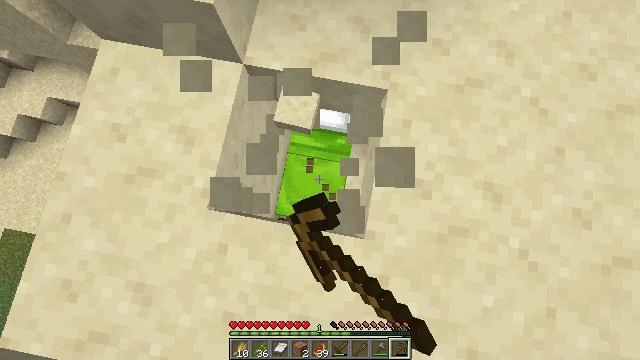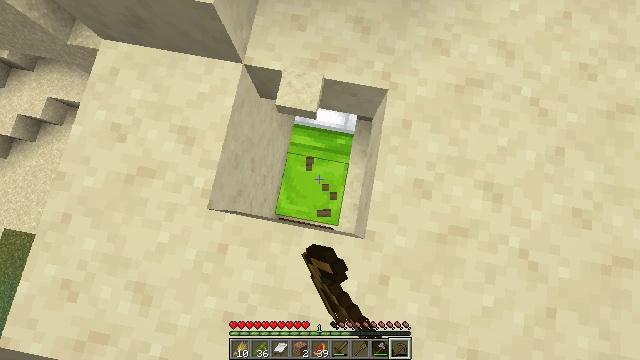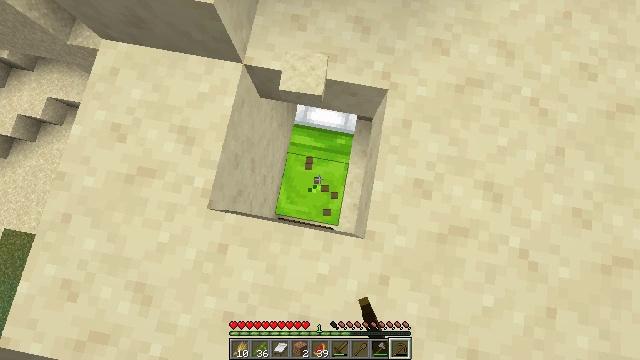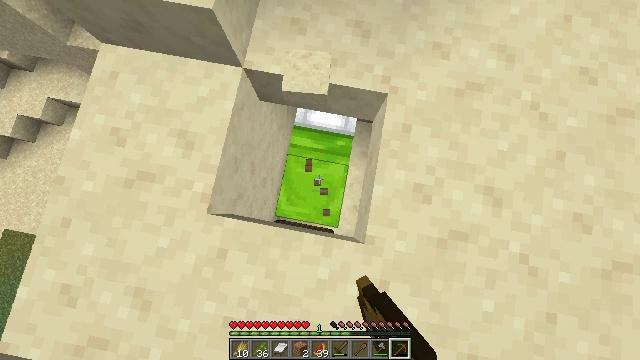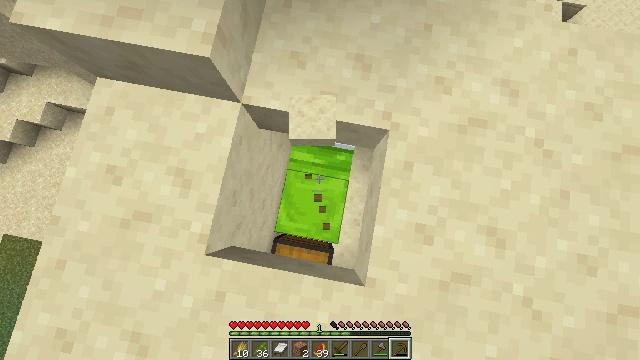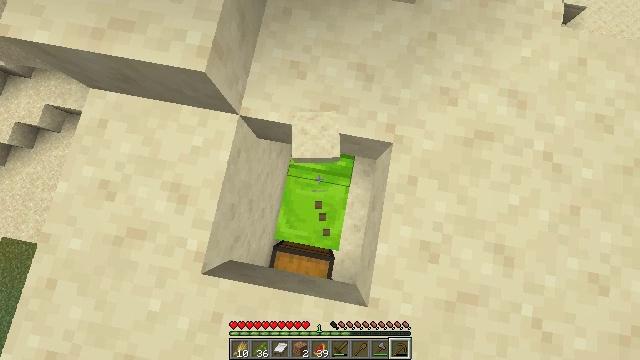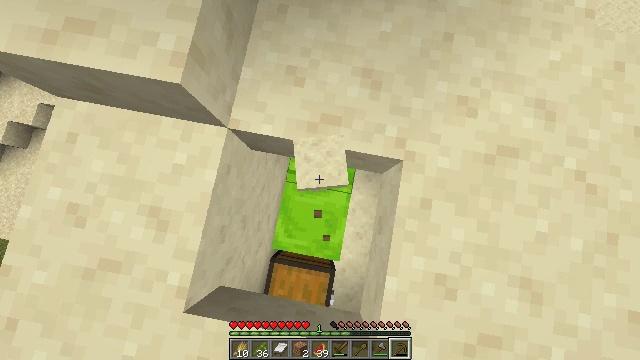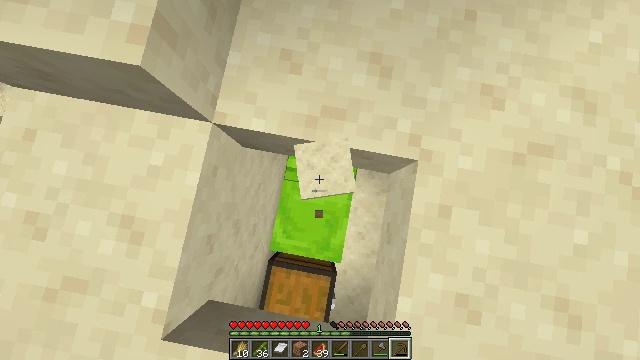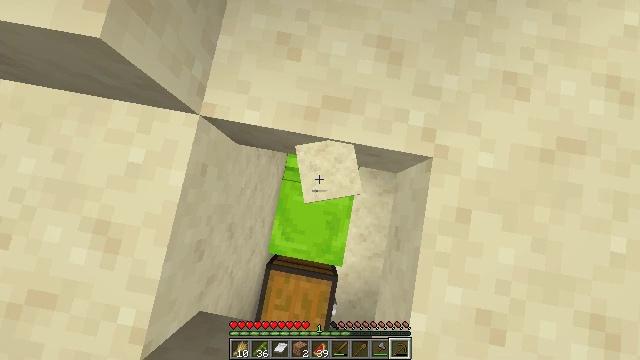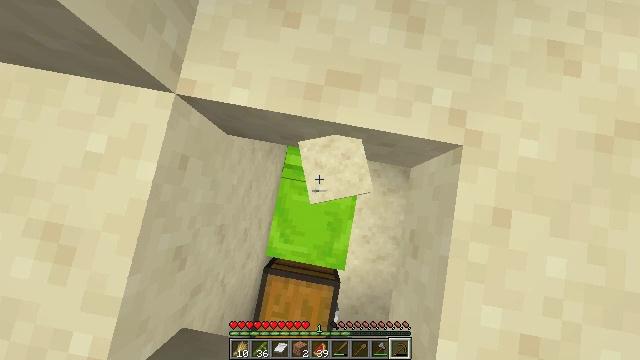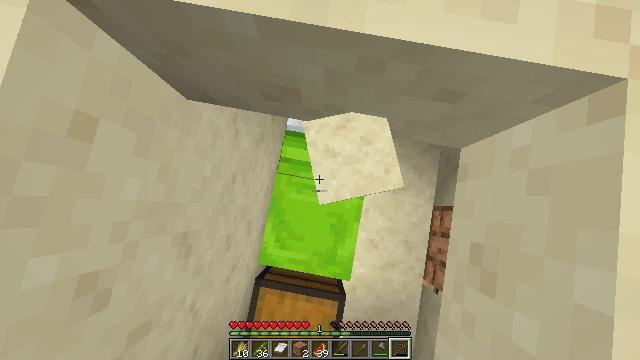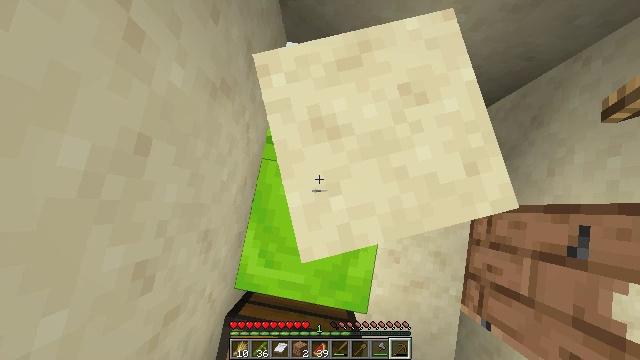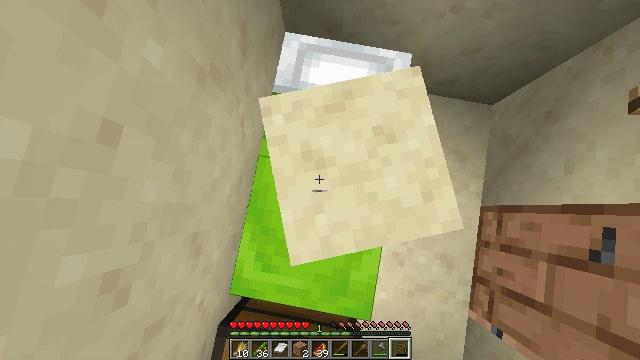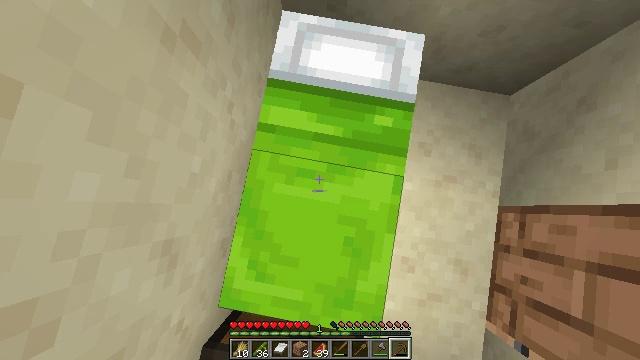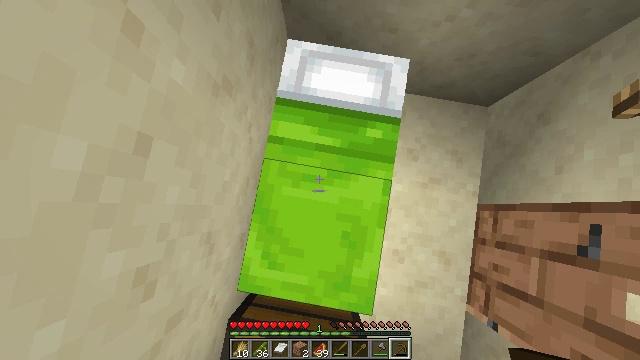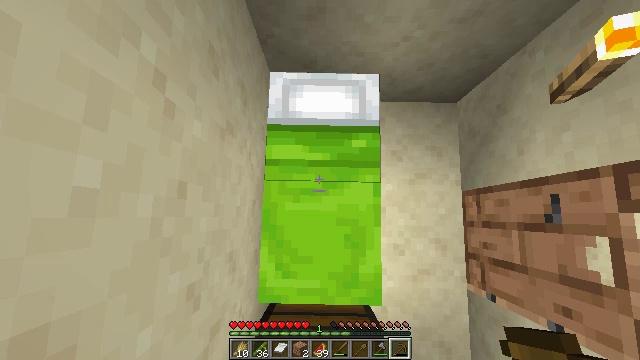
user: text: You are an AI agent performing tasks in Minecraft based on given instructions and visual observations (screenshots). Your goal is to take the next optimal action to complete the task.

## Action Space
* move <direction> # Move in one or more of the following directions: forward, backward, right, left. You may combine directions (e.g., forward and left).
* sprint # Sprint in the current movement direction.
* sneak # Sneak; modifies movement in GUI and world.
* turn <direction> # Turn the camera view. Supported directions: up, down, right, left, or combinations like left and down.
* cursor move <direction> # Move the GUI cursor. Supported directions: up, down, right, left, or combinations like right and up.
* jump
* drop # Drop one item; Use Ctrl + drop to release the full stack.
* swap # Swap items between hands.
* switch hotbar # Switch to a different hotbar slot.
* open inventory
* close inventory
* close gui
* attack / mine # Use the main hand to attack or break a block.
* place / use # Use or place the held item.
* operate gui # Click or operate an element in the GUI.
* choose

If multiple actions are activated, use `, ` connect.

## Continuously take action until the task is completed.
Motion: motion action
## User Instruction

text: Collect beetroots from the field.
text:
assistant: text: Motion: attack / mine
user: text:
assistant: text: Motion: attack / mine
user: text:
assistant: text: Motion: move forward
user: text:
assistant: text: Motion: move forward
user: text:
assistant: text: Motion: move forward
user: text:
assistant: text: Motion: move forward
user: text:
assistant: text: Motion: turn down
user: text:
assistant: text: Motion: no_op
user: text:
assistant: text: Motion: no_op
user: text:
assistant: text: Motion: no_op
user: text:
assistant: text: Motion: no_op
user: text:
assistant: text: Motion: no_op
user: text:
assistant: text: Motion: no_op
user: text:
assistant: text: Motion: no_op
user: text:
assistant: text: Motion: turn right and up
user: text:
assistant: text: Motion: turn right and up
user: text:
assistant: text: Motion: turn right and up
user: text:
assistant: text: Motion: turn right and up
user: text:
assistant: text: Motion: turn right and up
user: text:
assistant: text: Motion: turn right and up
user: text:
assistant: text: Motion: turn right and up
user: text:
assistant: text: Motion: turn right and up
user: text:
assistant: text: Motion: turn left
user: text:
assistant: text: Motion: no_op
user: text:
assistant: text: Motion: no_op
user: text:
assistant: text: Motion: no_op
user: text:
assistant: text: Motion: no_op
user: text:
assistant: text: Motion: turn right and down
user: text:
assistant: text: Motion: turn right and down
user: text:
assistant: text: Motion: turn right and down